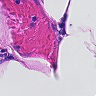
Metastatic tissue present: no